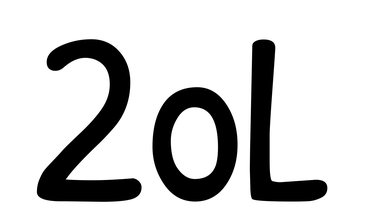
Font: PatrickHand-Regular